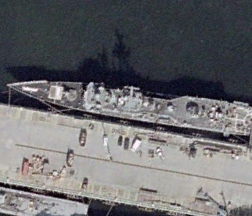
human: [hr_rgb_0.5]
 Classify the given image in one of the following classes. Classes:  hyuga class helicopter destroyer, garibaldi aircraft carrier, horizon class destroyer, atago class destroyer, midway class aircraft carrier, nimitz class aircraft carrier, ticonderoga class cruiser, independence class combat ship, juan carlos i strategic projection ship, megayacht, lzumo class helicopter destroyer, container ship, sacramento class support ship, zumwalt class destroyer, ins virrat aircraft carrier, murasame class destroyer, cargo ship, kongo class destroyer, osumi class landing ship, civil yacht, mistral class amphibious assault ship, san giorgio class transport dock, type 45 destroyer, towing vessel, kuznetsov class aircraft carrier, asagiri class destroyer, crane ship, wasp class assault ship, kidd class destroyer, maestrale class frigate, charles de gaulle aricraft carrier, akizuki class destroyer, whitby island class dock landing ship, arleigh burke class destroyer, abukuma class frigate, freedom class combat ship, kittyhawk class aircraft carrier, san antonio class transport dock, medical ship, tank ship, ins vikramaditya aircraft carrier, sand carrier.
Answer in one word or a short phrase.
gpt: Ticonderoga class cruiser